Question: I need to draw a bar graph for the values:
'''
male=('2', '1', '2', '6', '6', '1') # list may increase
time=('Tue_Aug_13_04:37:40_2013', 'Mon_Jul__1_02:33:11_2013','Tue_Aug_13_04:37:40_2013', 'Thu_Jul__4_01:53:32_2013', 'Mon_Jul__1_10:05:55_2013','Mon_Jul__1_04:15:25_2013')# list may increase
female=(16, 11, 16, 12, 12, 11) # list may increase
'''
Male in green colour, female in red colour as the image attached below:

The code which I tried:
'''
import matplotlib.pyplot as plt
from matplotlib.patches import Ellipse, Polygon
fig = plt.figure()
ax1 = fig.add_subplot(131)
ax1.bar(male, color='red', edgecolor='black')
ax1.bar(bottom=range(female), color='blue', edgecolor='black')
ax1.set_xticks(time)
plt.show()
'''
What modifications do I need to make in order to draw the bar graph as shown in the image attached for my values?
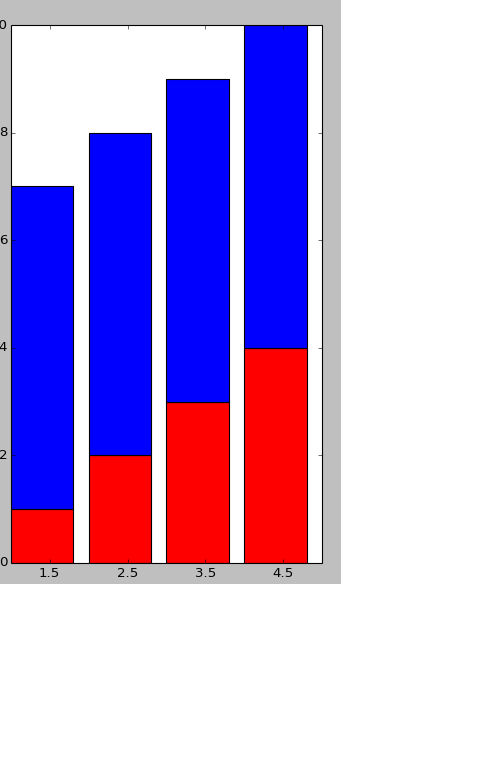
Answer: 1.) I suggest that you familiarize yourself with the python syntax:
- <URL>
2.) Make use of <URL> to figure out the correct syntaxt for the plot commands you are using.
3.) In this particular case: To get you going, change your data to:
'''
male=[2, 1, 2, 6, 6, 1] # list may increase
time=['Tue_Aug_13_04:37:40_2013', 'Mon_Jul__1_02:33:11_2013','Tue_Aug_13_04:37:40_2013', 'Thu_Jul__4_01:53:32_2013', 'Mon_Jul__1_10:05:55_2013','Mon_Jul__1_04:15:25_2013']# list may increase
female=[16, 11, 16, 12, 12, 11] # list may increase
'''
Please examine carefully what has changed.
4.) The 'bar' command you try to call has not enough input arguments. With the changed data from above, try this:
'''
ax1.bar(range(len(time)),male,width=0.5, color='red', edgecolor='black')
ax1.bar(range(len(time)),female,width=0.5,bottom=male,color='blue', edgecolor='black')
'''
What has changed?
- 'left, height, width=0.8'- - 'x''range(len(time))''time'- 'height''male''female'- 'width'- 'bottom'
4.) Because 'time' is made up of strings, you cannot use it for the ticks. Instead, try:
'''
ax1.set_xticklabels(time,rotation=90)
'''
Here, you use the strings from 'time' as tick-. The 'rotation=90' is a nice feature so that the long strings do not overlap.
5.) If the labels are cut off by the plot window, try this:
'''
plt.tight_layout()
plt.show()
'''
This should get you back on track.
---
Good key words for a web-search inlcude:
- - -